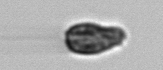
Label: Pseudochattonella_farcimen